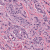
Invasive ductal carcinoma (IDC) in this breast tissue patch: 1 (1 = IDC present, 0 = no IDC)